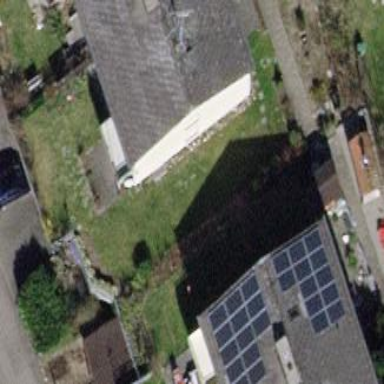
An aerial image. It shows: Building with tile roof.